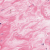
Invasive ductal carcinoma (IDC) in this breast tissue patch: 0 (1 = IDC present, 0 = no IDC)